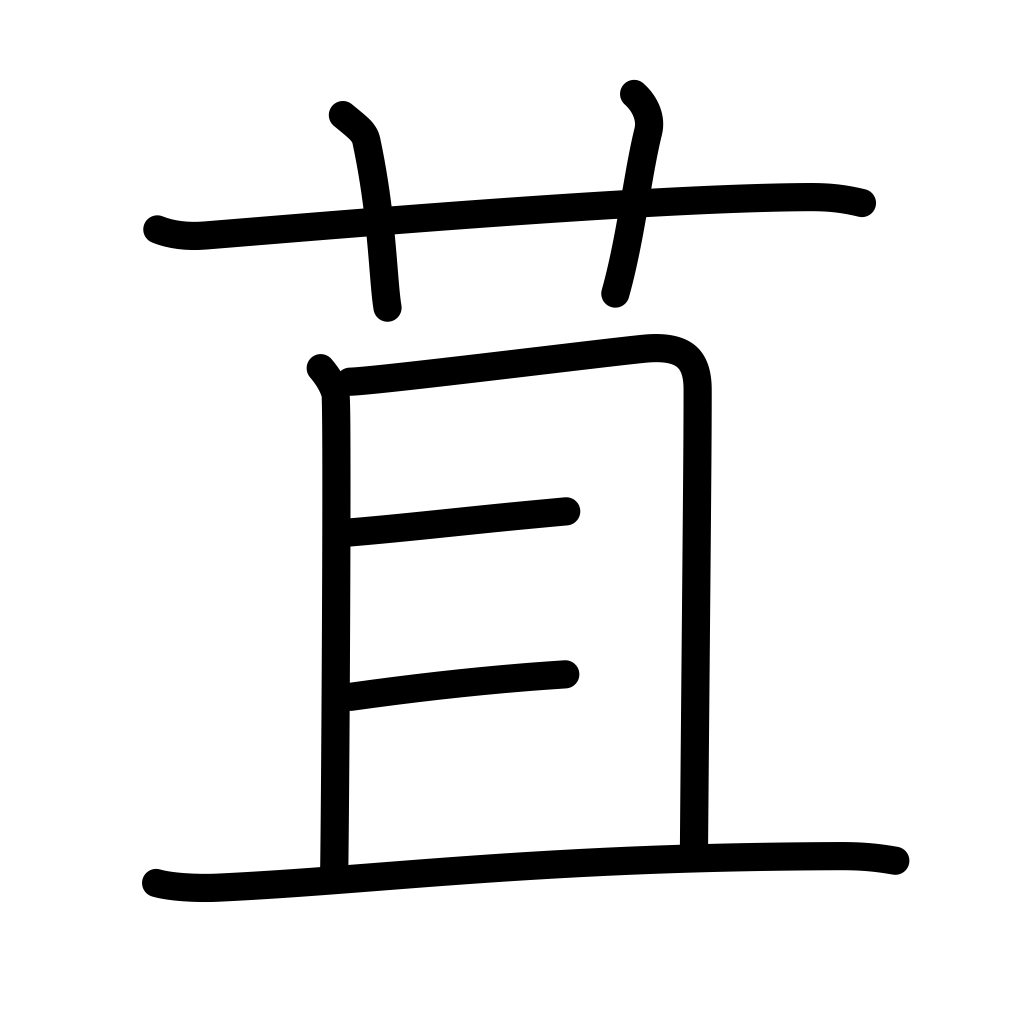
Meaning: husk, bract, straw wrapper, souvenir gift, bribe